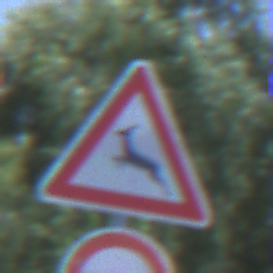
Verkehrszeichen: WildwechselRechts
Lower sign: Ueberholverbot
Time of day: Midday
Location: Outdoor (Nature)
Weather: Clear
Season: Summer
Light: Natural